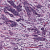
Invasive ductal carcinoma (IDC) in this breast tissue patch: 1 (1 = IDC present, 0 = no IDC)